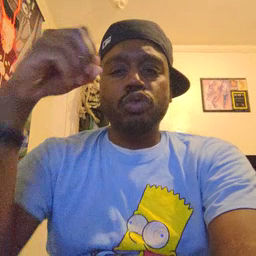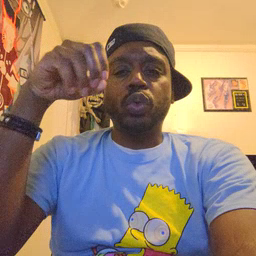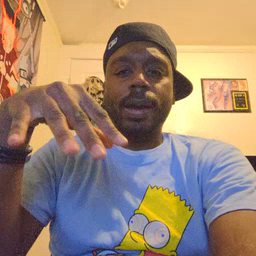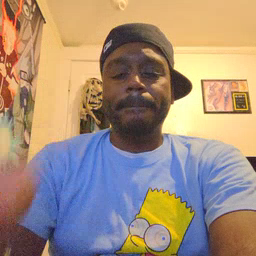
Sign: drop